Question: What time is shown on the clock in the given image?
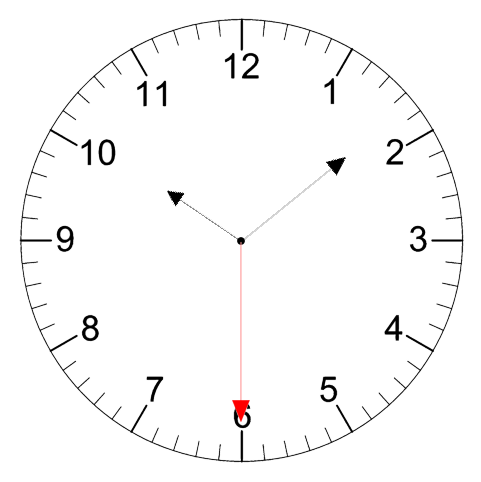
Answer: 10:08:30